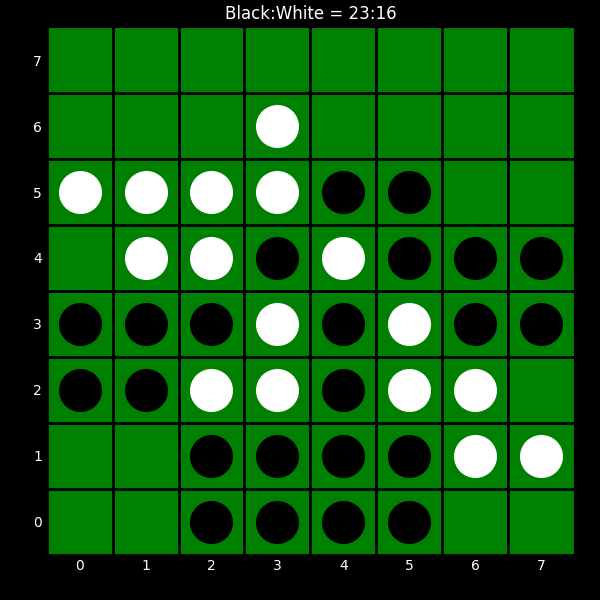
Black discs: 23
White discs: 16